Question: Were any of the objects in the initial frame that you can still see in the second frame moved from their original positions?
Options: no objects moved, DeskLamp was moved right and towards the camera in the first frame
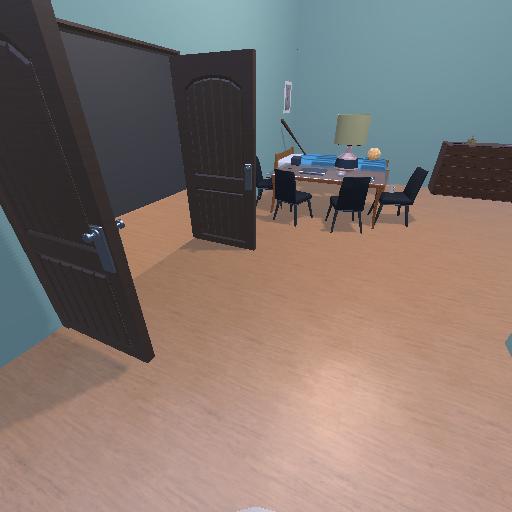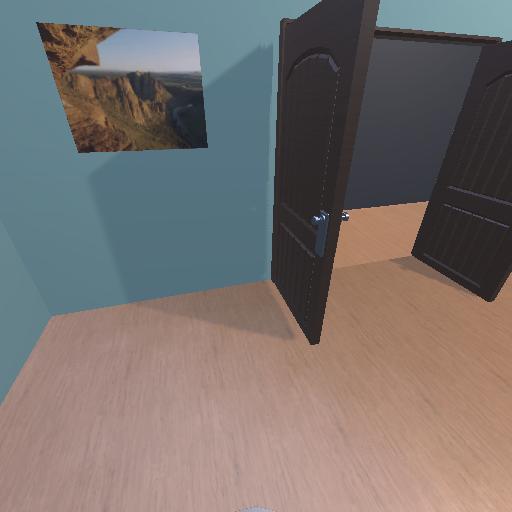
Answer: no objects moved